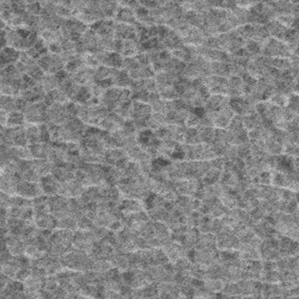
Label: frost